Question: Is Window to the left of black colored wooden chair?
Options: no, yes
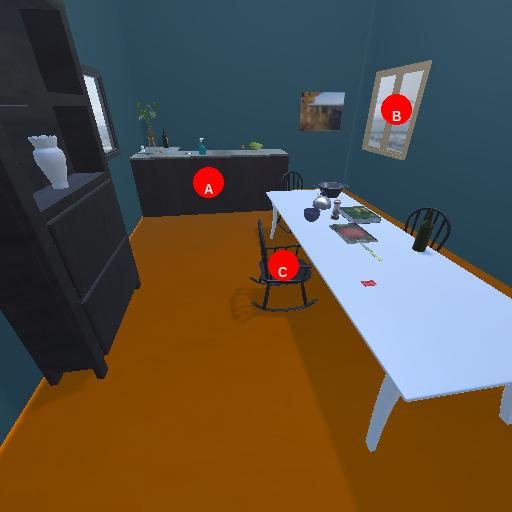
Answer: no